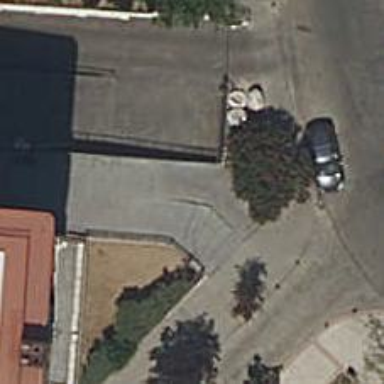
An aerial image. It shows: Pedestrian road.